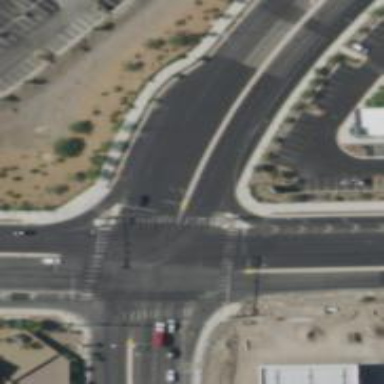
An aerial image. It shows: Asphalt road with secondary link designation.